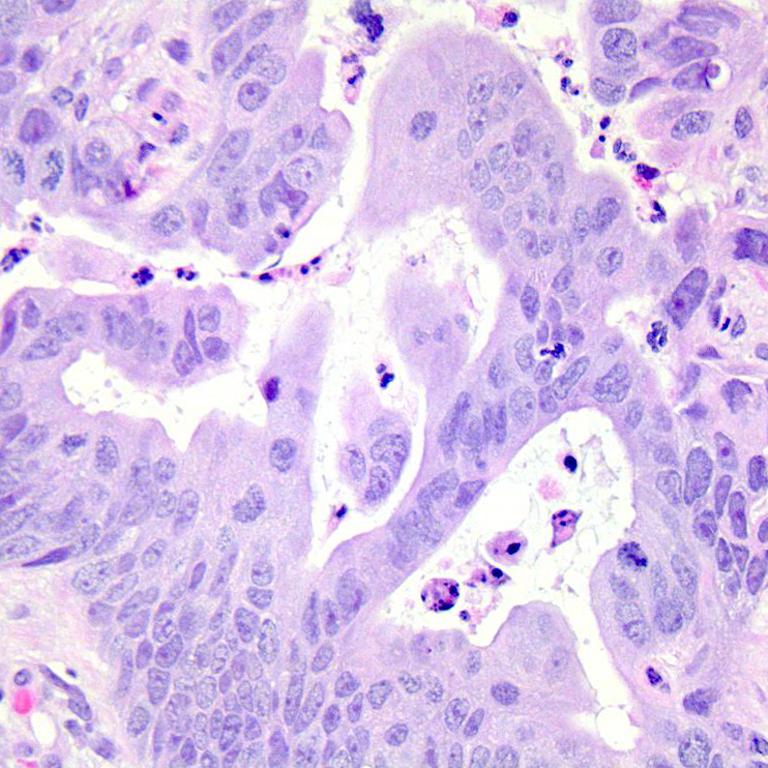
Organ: colon
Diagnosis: adenocarcinomas